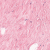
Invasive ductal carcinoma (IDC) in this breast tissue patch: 0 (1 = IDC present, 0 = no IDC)